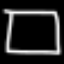
Label: square